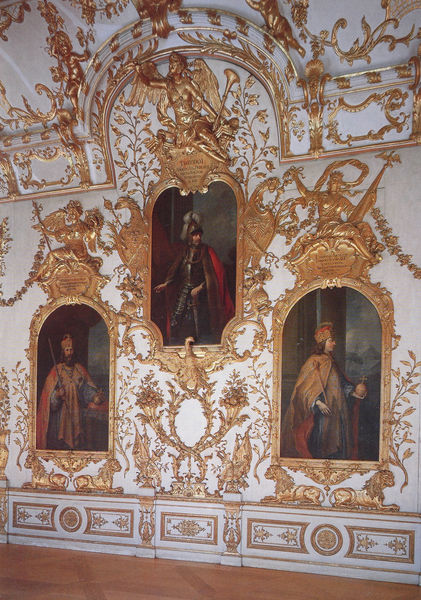
Titel: Ahnengalerie
Künstler: Joseph Effner
Standort: München
Institution: Residenz
Schlagwörter: adler, feder, flügel, gemälde, umhang, vogel, weiß, landschaft, blumen, holz, männer, raum, schmuck, zimmer, rot, schloss, tier, muster, ornament, wand, barock, rahmen, sockel, bild, füllhorn, innenraum, portrait, porträt, vögel, boden, gold, mantel, adel, decke, drei, personen, rokkoko, pflanzen, krone, rokoko, rund, engel, ranken, apfel, relief, schrift, bilder, bogen, parkett, stab, pilaster, saal, figuren, rundbogen, kaiser, könig, inschrift, dekor, figurativ, floral, ornamente, verzierung, wandgemälde, stuck, galerie, foto, fotografie, wände, vergoldet, kreuz, münchen, porträts, schwert, soldat, beschriftung, helm, herrscher, pfau, kranz, bildnisse, portraits, ritter, rüstung, girlanden, photo, fries, geometrisch, gesims, löwen, residenz, götter, rundbögen, fresken, prinz, posaunen, feldherr, könige, löwe, fresko, museum, fanfare, golden, harfe, prunk, posaune, allegorien, golf, insignien, zepter, vertäfelung, legende, tryptichon, feston, inschriften, sockelzone, karl der große, festsaal, trompete, ahnengalerie, prunkvoll, reichsapfel, blattgold, bildfelder, cuvillies, wittelsbacher, fama, cuvillier, cuvilliers, theodo, ludwig der bayer, gemädle, herrscherportrit, pousane, reichskrone, schrifttafeln, rankwerk, vertäfelkung, bild+, portit, stuck#